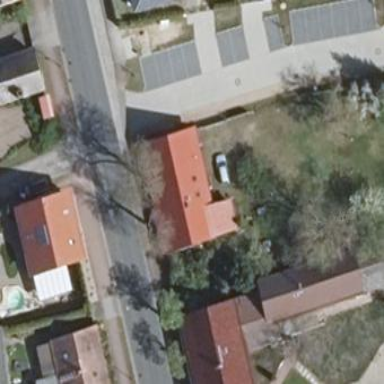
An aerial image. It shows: House with distinct roof lines and multiple building parts.